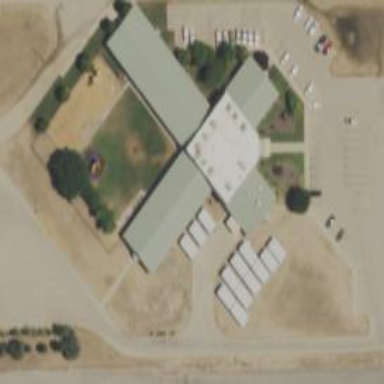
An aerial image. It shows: Kindergarten.